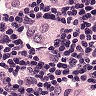
Metastatic tissue present: yes